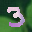
Label: 3